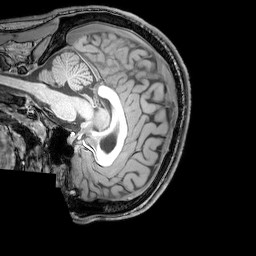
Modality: T1w
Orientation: sagittal
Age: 20
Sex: male
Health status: healthy
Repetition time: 0.081 s
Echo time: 0.037 s